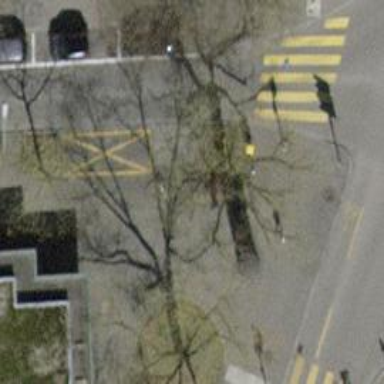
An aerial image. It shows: Bicycle parking area with bollards.